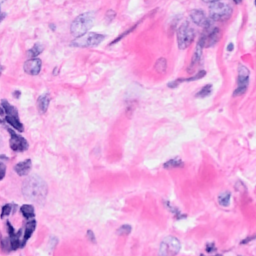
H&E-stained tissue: Breast